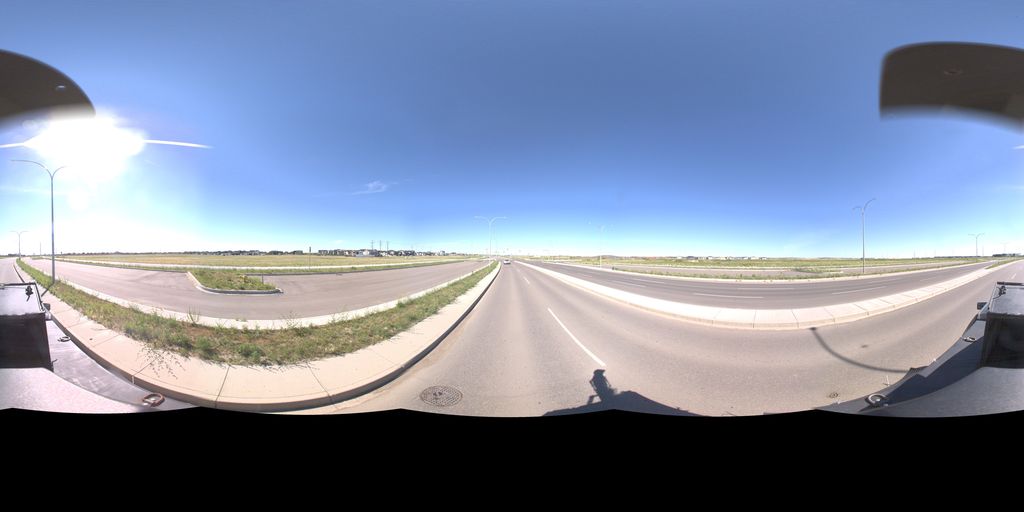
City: saskatoon